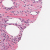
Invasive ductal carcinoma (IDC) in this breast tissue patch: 0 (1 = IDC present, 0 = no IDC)